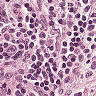
Metastatic tissue present: no